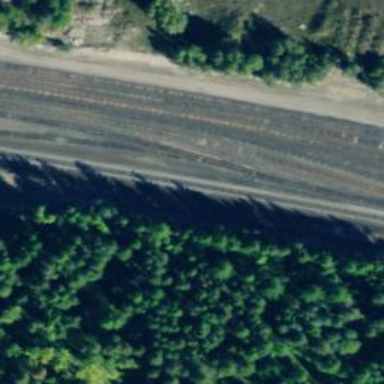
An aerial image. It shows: Railway yard in service.